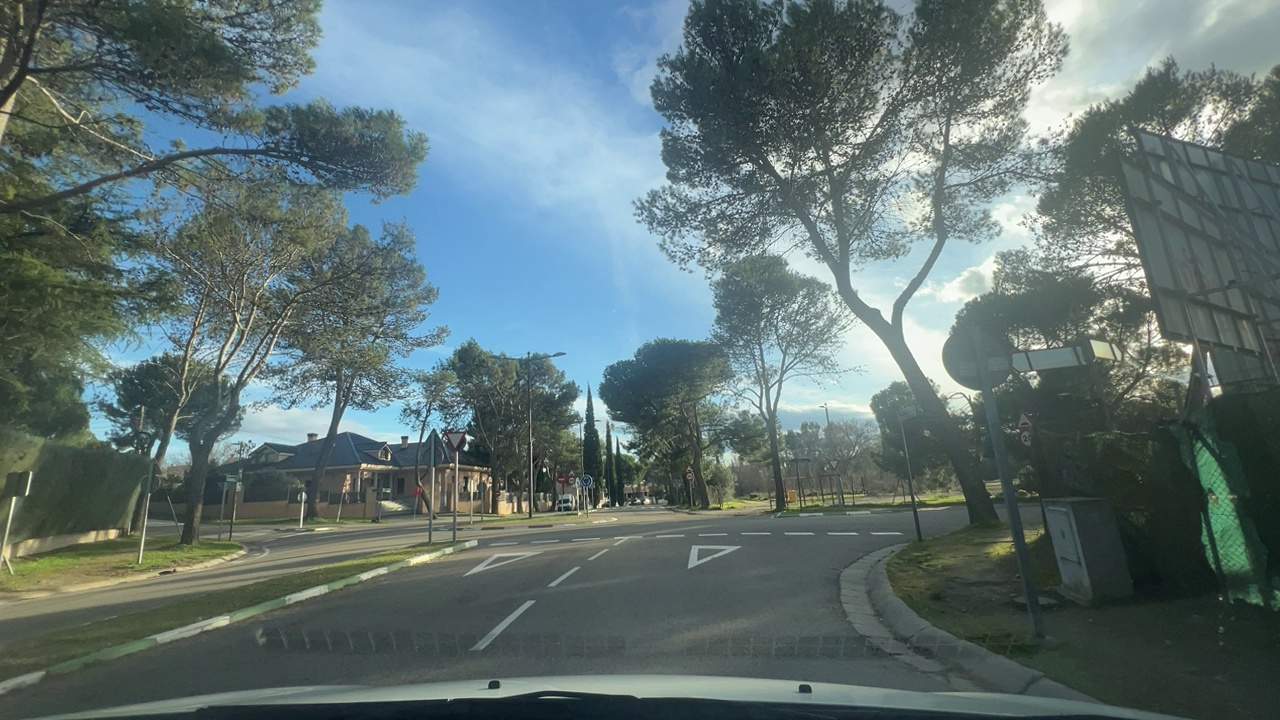
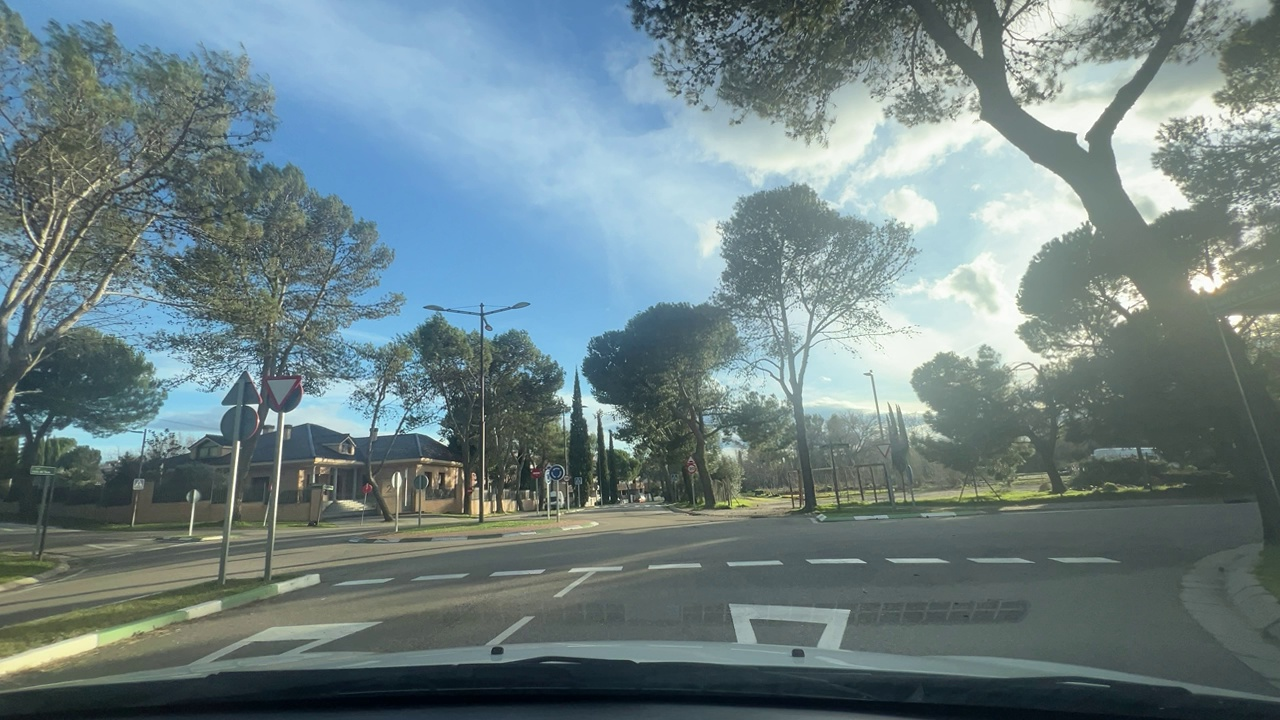
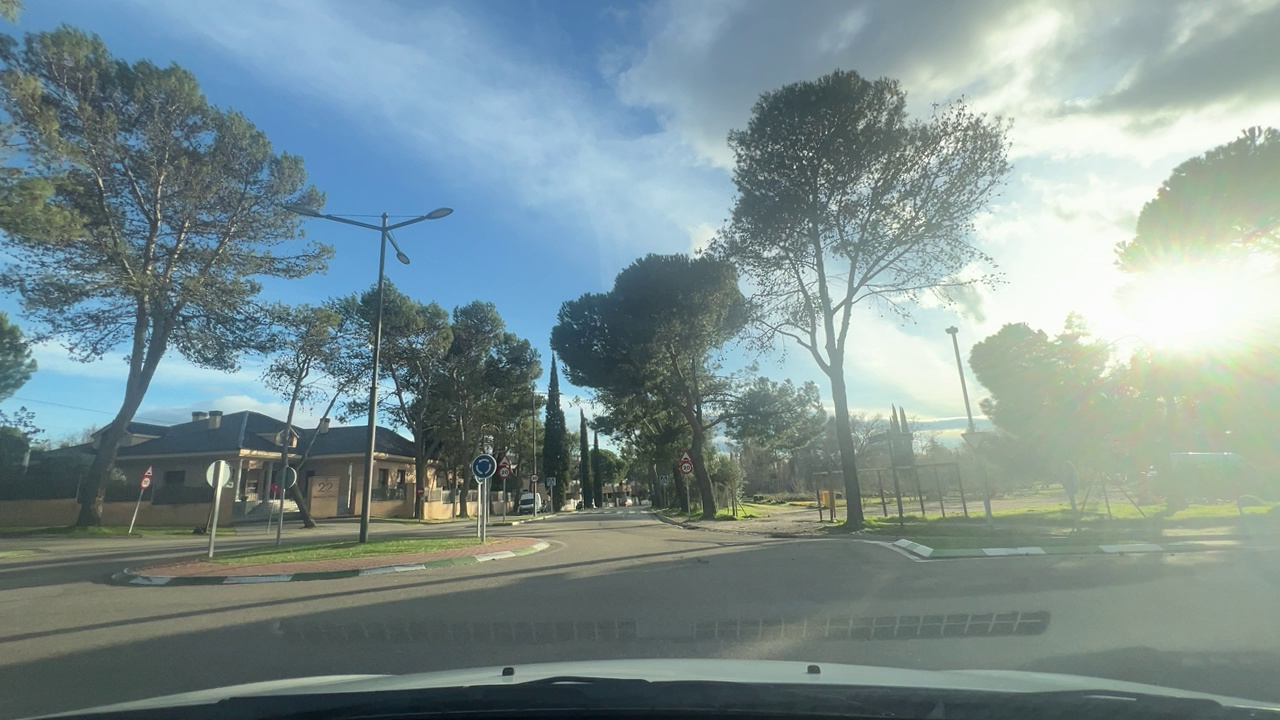
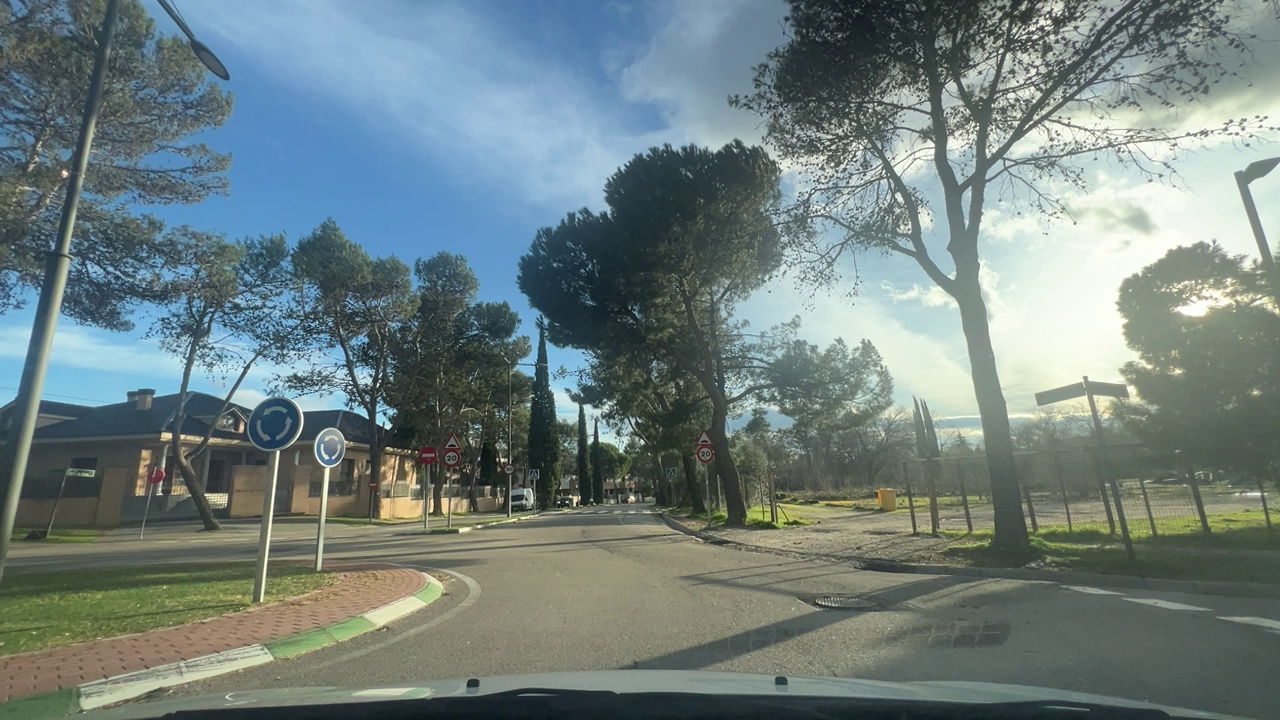
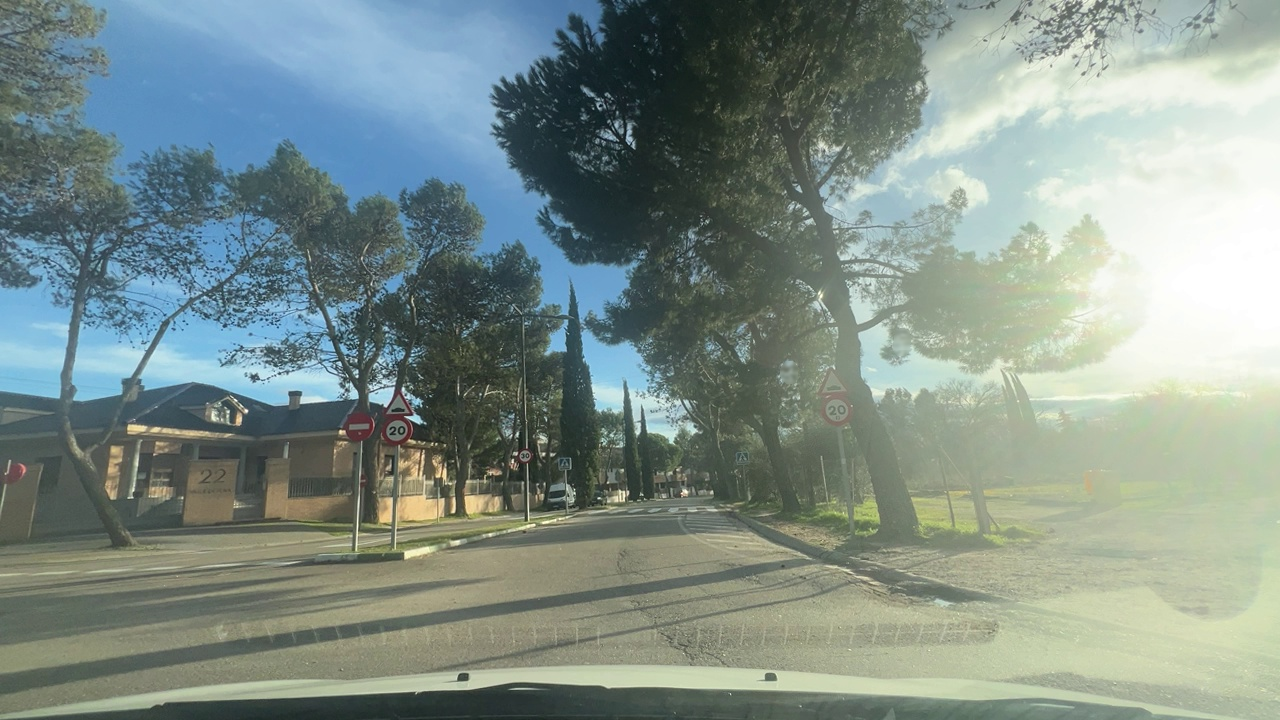
Situation: Roundabout
Question: Is the ego vehicle currently inside a roundabout?
Answer: Yes
Reasoning: The ego vehicle is traveling within a circular roadway surrounding a central island.

Situation: Roundabout
Question: Is a roundabout visible ahead in the ego direction?
Answer: Yes
Reasoning: A circular intersection sign and central island are visible ahead.

Situation: Roundabout
Question: Is the ego vehicle stationary while another vehicle crosses its path within the roundabout?
Answer: No
Reasoning: The ego vehicle is not stationary